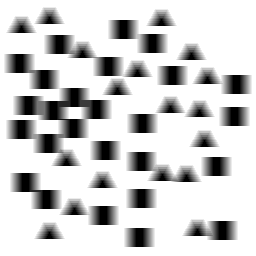
Squares: 26
Triangles: 18
Stars: 0
Total shapes: 44